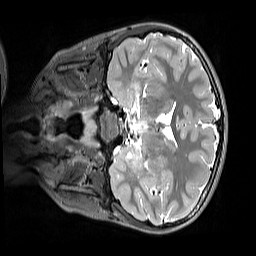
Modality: T2w
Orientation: coronal
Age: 11
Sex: male
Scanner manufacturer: siemens
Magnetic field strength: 3 T
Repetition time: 3.2 s
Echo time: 0.408 s